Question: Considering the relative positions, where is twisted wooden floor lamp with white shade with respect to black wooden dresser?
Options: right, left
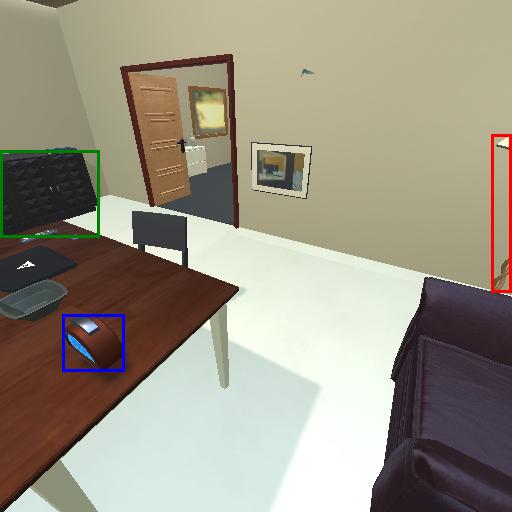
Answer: right